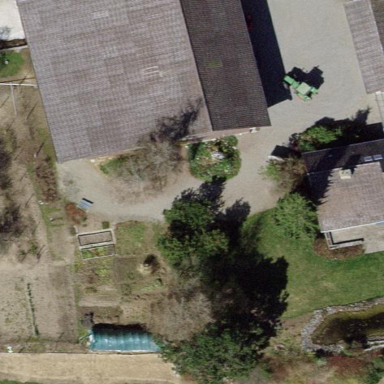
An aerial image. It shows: Farm with farmyard.